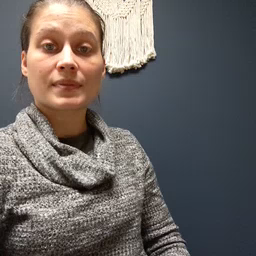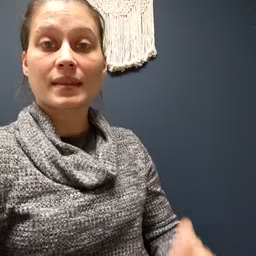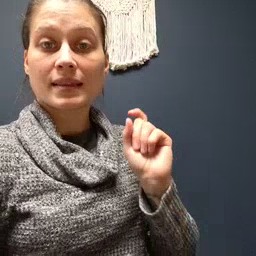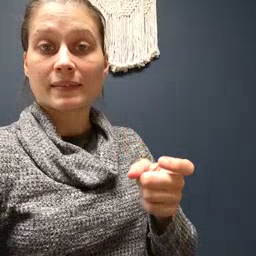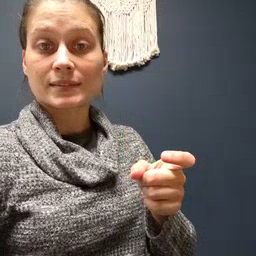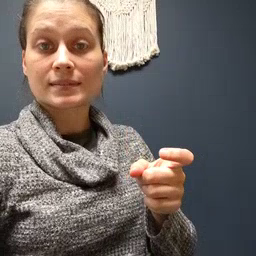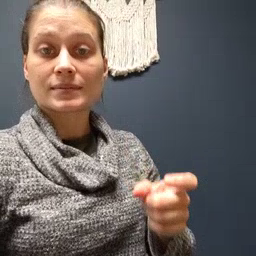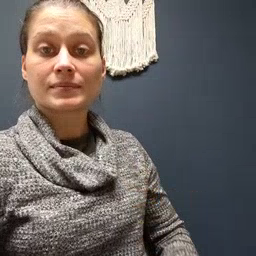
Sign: gift